Interaction volume radius: 5 \u00c5
Interaction volume height: 20 \u00c5
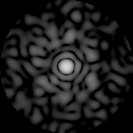
Disorder parameter: 0.8514